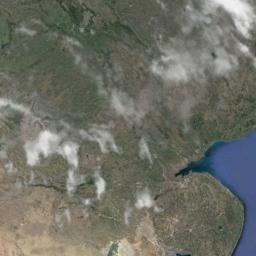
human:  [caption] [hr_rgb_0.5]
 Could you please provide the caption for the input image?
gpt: The cumulus clouds are located above the land covered by spare vegetation .

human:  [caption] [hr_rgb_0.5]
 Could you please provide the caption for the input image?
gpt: Sparse white clouds on the land and blue sea where green and yellow intersect .

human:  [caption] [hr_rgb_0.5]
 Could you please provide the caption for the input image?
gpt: A thin cloud floats on the azure sea .

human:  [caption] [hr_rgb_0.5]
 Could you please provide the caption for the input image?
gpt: The white cloud is above green land and blue sea .

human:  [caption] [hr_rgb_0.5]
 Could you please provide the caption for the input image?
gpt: A few pieces of gauzy clouds over a plain .